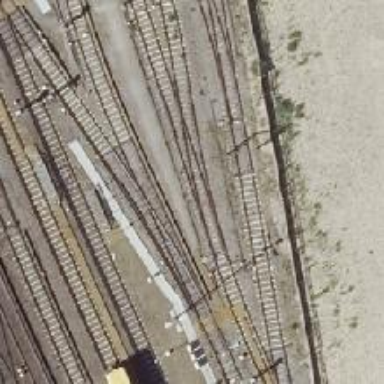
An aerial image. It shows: Railway switch with turnout to the right.